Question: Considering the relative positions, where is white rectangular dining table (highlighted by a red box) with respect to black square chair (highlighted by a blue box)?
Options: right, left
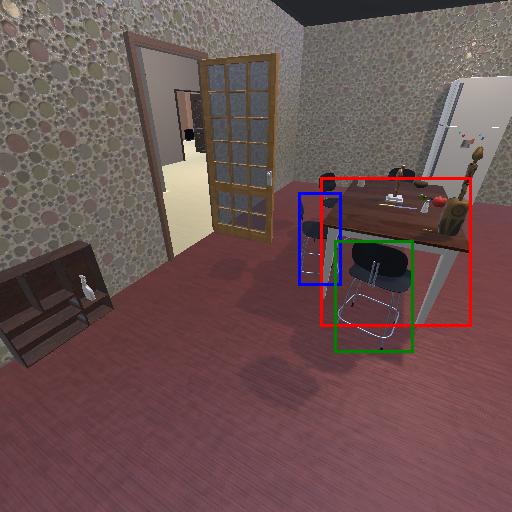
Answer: right